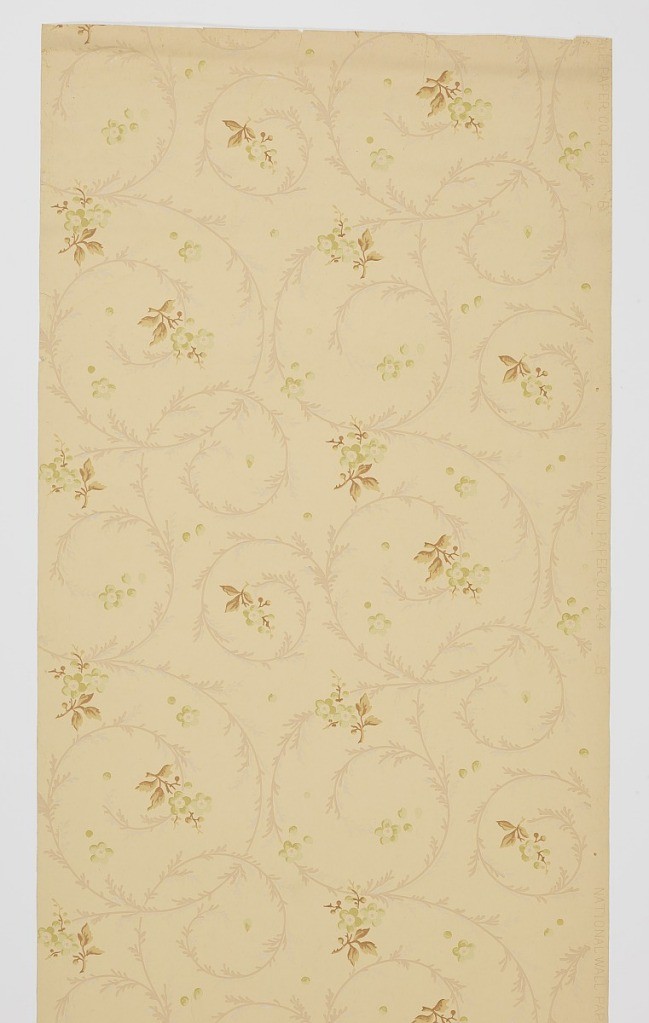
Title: Ceiling paper
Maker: National Wall Paper Co., National Wall Paper Company, 1893 - 1900
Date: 1897–1907
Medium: Machine-printed paper
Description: Yellow background with green flower and tan leaf pattern design.